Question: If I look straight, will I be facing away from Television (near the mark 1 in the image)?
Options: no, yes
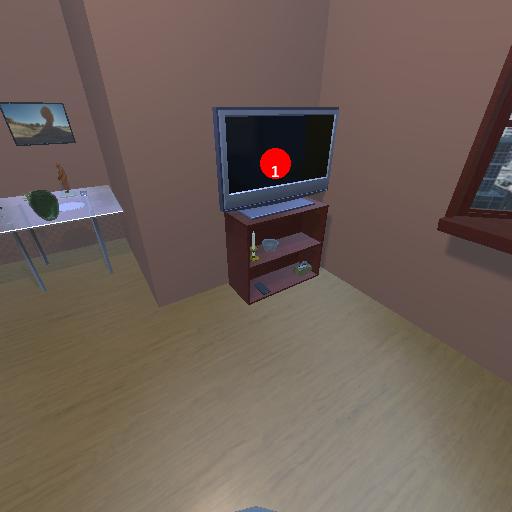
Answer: no